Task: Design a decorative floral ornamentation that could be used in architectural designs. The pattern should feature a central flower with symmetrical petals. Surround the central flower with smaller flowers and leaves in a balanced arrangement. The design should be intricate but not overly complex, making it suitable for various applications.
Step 939:
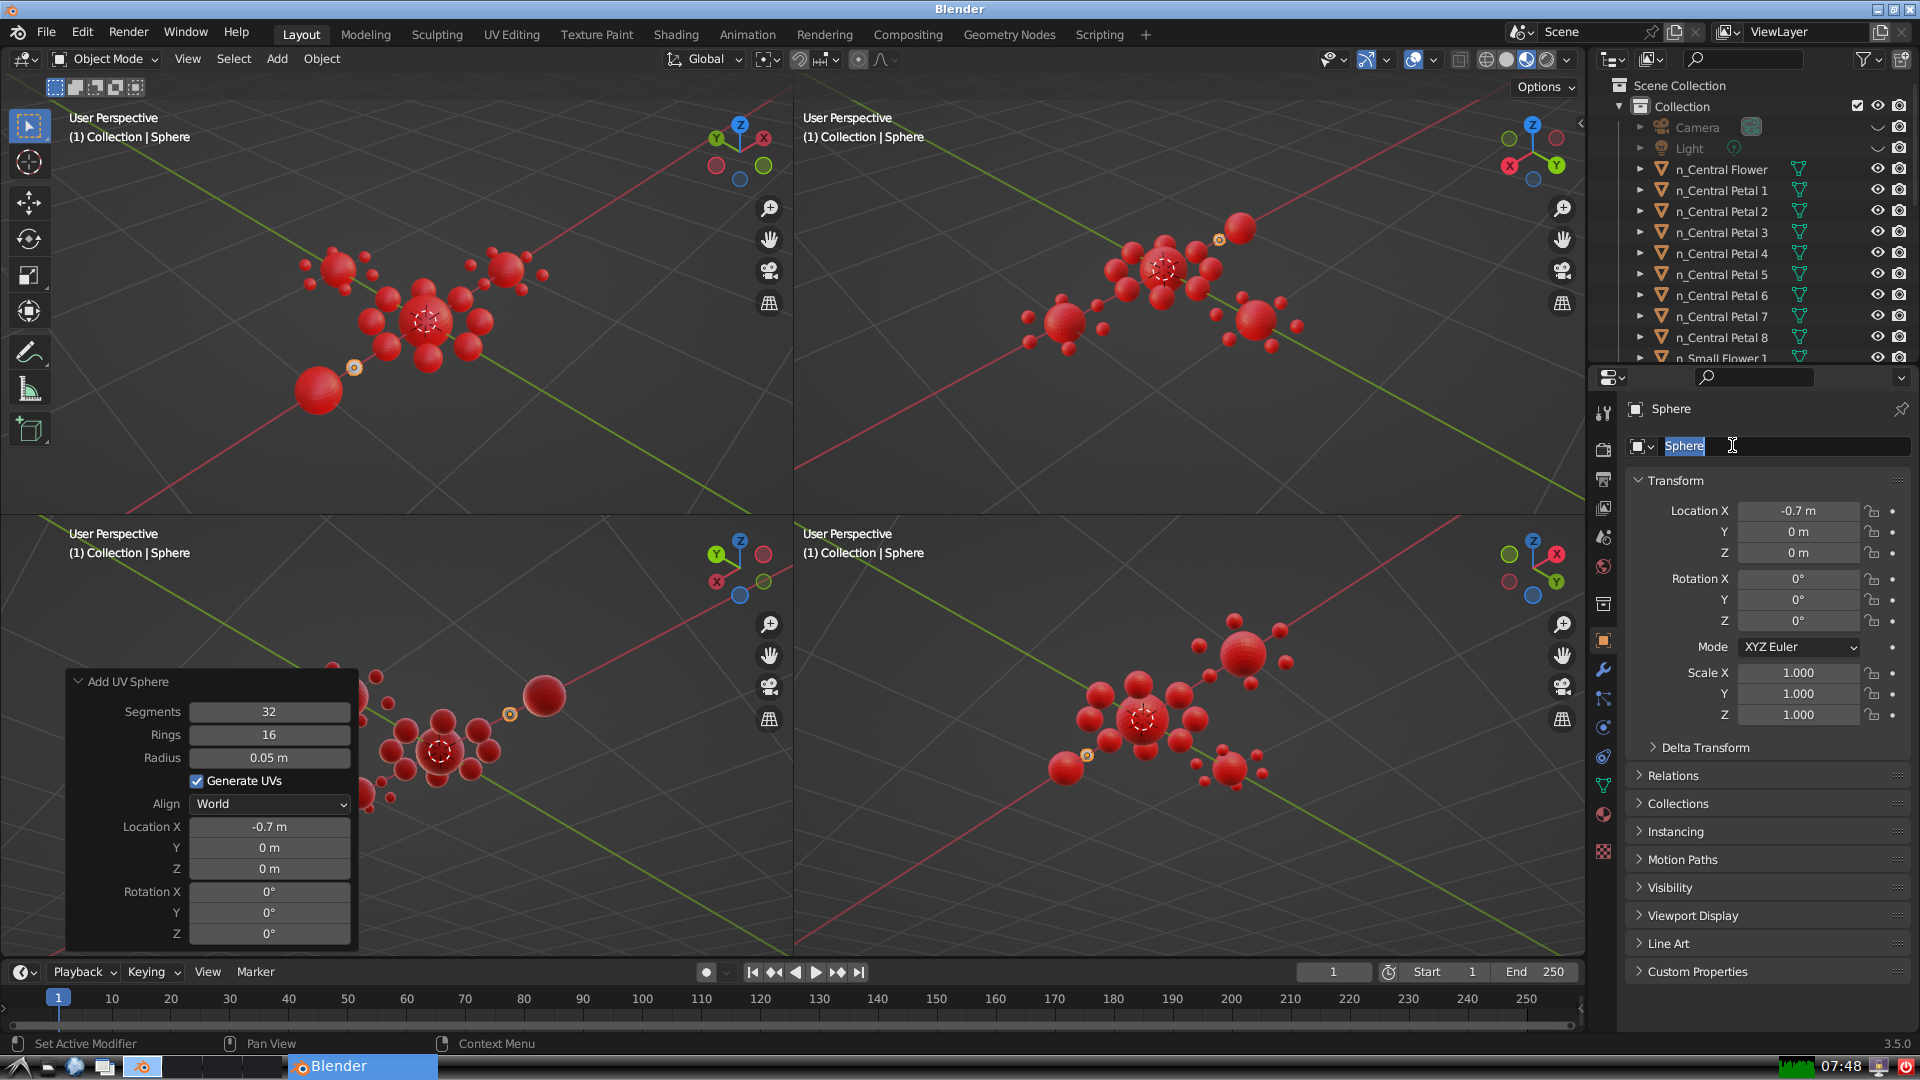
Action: input_text: n_Small Petal 3-1